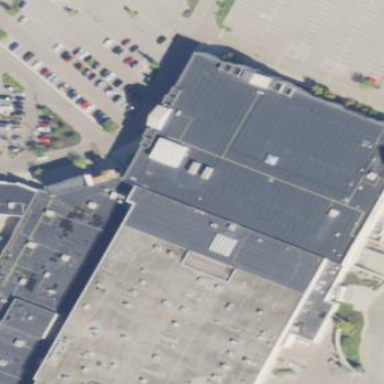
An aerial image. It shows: Department store.